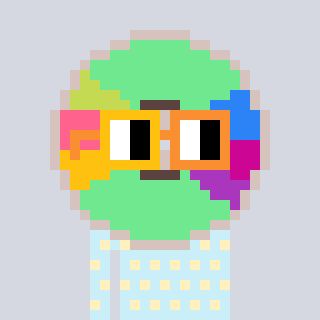
a pixel art character with square yellow and orange glasses, a cd-shaped head and a cold-colored body on a cool background